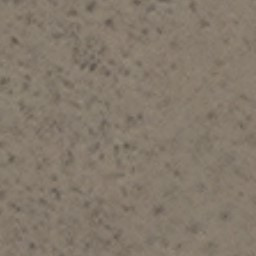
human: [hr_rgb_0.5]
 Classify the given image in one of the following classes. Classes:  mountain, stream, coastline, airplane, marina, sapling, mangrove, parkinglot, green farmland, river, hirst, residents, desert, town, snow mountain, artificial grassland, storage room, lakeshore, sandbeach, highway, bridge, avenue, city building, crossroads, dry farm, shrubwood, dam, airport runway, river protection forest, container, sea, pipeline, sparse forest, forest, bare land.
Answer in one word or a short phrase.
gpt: bare land